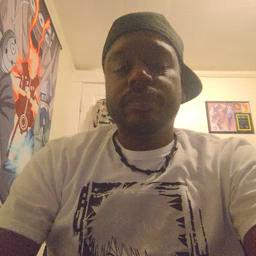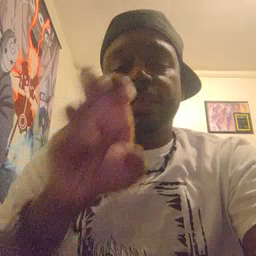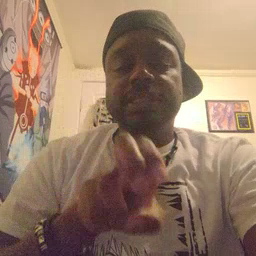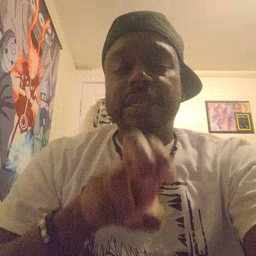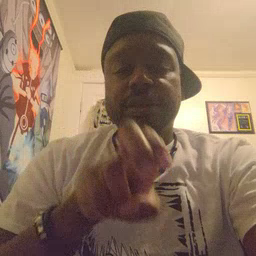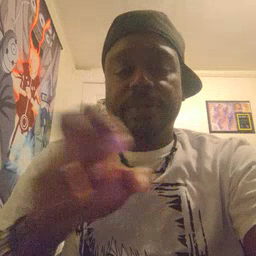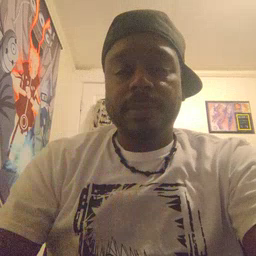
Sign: chair